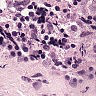
Metastatic tissue present: no